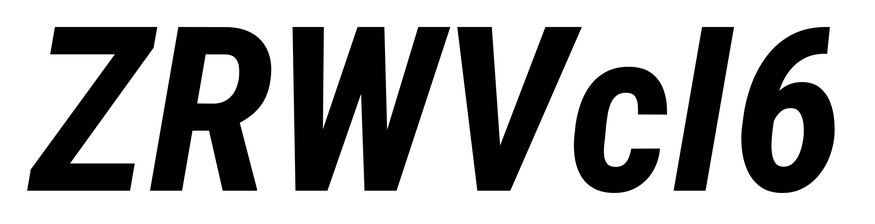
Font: Roboto-Italic_Condensed_Bold_Italic